Question: when I try to test my plug-in I'm getting this weird problem as shown below:
'''
Activator.getDefault() // returns null here
'''
Any clue how to fix it?

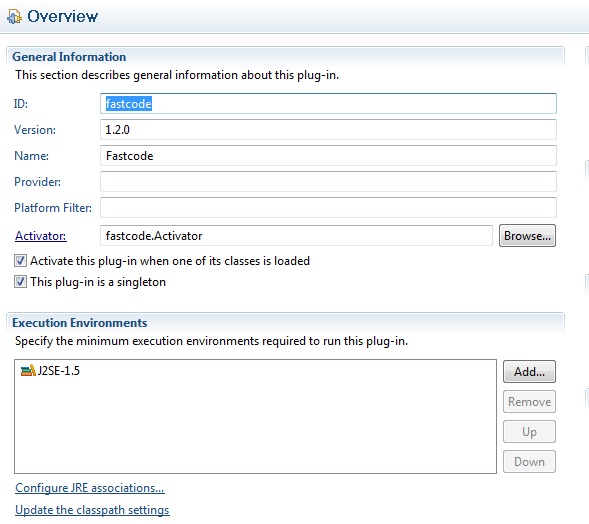
Answer: Pretty much sounds like your plugin is not activated when you call #getDefault.
Did you check "Activate this Plug-in when one of its classes is loaded" (aka "Bundle-ActivationPolicy: lazy" in MANIFEST.MF) in the manifest editor ?